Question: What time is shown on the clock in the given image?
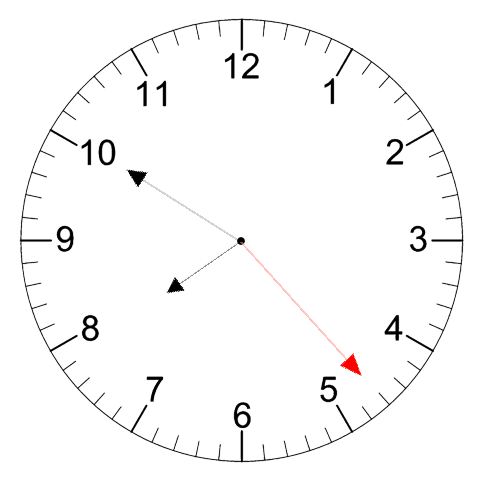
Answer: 07:50:23